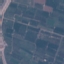
Land use / land cover: PermanentCrop